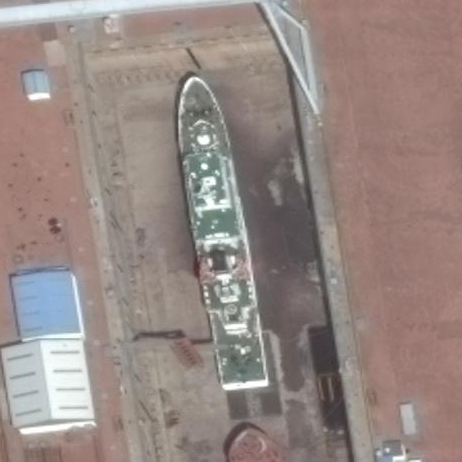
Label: cruiser